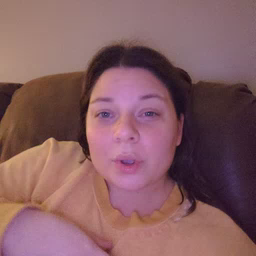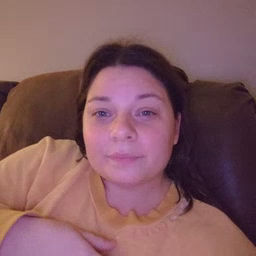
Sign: owie